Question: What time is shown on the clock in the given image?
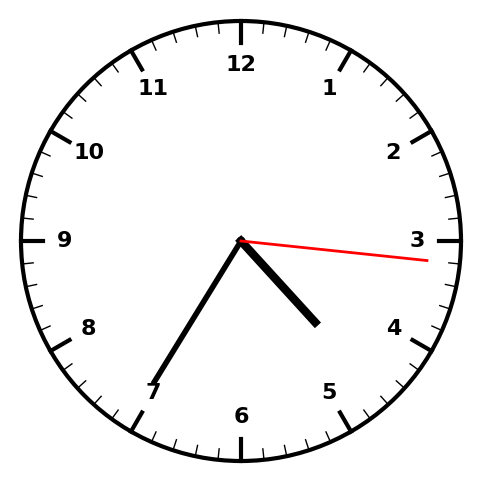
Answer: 04:35:16